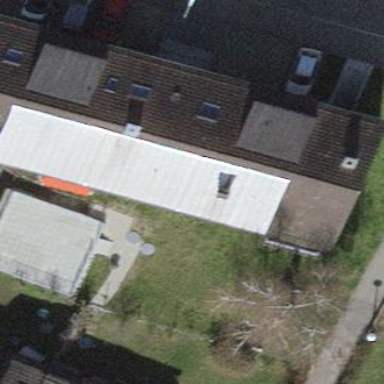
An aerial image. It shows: Gabled roof apartment building with tile roofing.